Question: I have some data that looks like this:
'''
vertex_numbers = [1, 2, 3, 4, 5, 6]
# all order here is unimportant - this could be a set of frozensets and it would
# not affect my desired output. However, that would be horribly verbose!
edges = [
(1, 2),
(1, 3),
(1, 4),
(1, 5),
(2, 3),
(3, 4),
(4, 5),
(5, 2),
(2, 6),
(3, 6),
(4, 6),
(5, 6)
]
'''
The example above describes an octohedron - numbering the vertices 1 to 6, with 1 and 6 opposite each other, each entry describes the vertex numbers at the ends of each edge.
From this data, I want to produce a list of faces. The faces are . Here's one such face list for the input above, determined by hand:
'''
faces = [
(1, 2, 3),
(1, 3, 4),
(1, 4, 5),
(1, 5, 2),
(2, 5, 6),
(3, 2, 6),
(4, 3, 6),
(5, 4, 6)
]
'''
Diagramatically, this can be represented as follows:

For any face, follow the direction of the curled arrow, and you can read off the vertex numbers above. This doesn't really work for the outer face, '1, 3, 4', but you can fix that by drawing on the surface of a sphere
---
I can get close with this:
'''
edge_lookup = defaultdict(set)
for a, b in edges:
edge_lookup[a] |= {b}
edge_lookup[b] |= {a}
faces = set()
for a in vertex_numbers:
for b in edge_lookup[a]:
for c in edge_lookup[a]:
if b in edge_lookup[c]:
faces.add(frozenset([a, b, c]))
faces = map(tuple, faces)
'''
Giving (reordered from output for ease of comparison with the original):
'''
[
(1, 2, 3), # ok
(1, 3, 4), # ok
(1, 4, 5), # ok
(1, 2, 5), # cyclically incorrect!
(2, 5, 6), # ok
(2, 3, 6), # cyclically incorrect!
(3, 4, 6), # cyclically incorrect!
(4, 5, 6), # cyclically incorrect!
}
'''
However, this is bad for reasons:
1. It's at least O(N3) In this particular case, that's not a problem, since N = 10242, it completes in less than 5 seconds
2. It doesn't determine face ordering I'm using frozensets there, which are inherently orderless. I need to produce faces with the same cyclic order as my example output. The face sequences generated are used to render one-sided surface with OpenGL. As a result, it's essential that all the faces vertices are in the same rotary order (whether that ends up being clockwise or anticlockwise is a property of the vertices themselves - all I care about is that each face is the same)
3. It assumes all edges that form a triangle must be a face As @Bartosz points out in the comments, this needn't be the case - take any two triangular meshes, and join them at a face, and you have something that is no longer a face.
---
What method should I be using to construct a list of faces with the correct rotational order?
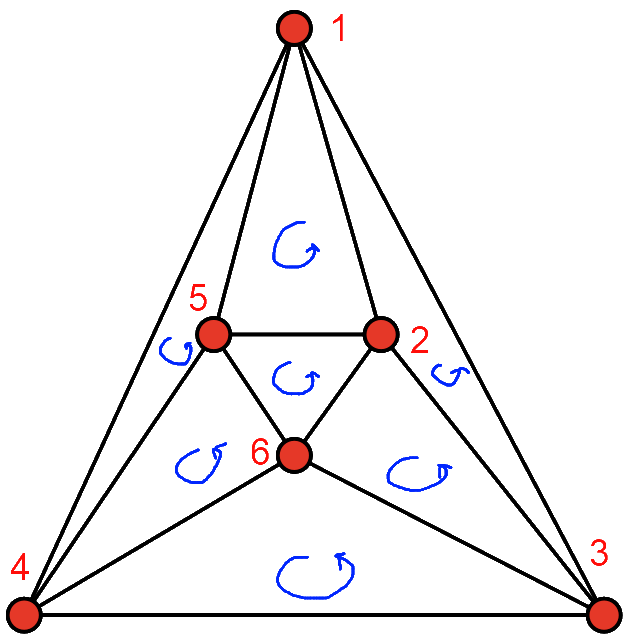
Answer: I can give you a clue with the second part; once you have the faces, there is a simple way of making it cyclically correct.
Start with choosing one face (a, b, c) to be correct, then no other face can contain (a, b), (b, c) or (c, a) in that order. In other words, find face that contain vertices a, b then make it be (b, a, x), and so on.
In case you don't get what I mean - use the following fact: each edge (x, y) is contained by two faces, and if they are cyclically correct, one of the faces has it as (x, y), the other as (y, x).
Possible implementation:
Start with creating a graph where faces are vertices and edges mean that two faces share an edge in the original problem. Then use DFS or BFS.